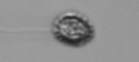
Label: Pseudochattonella_farcimen